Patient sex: M
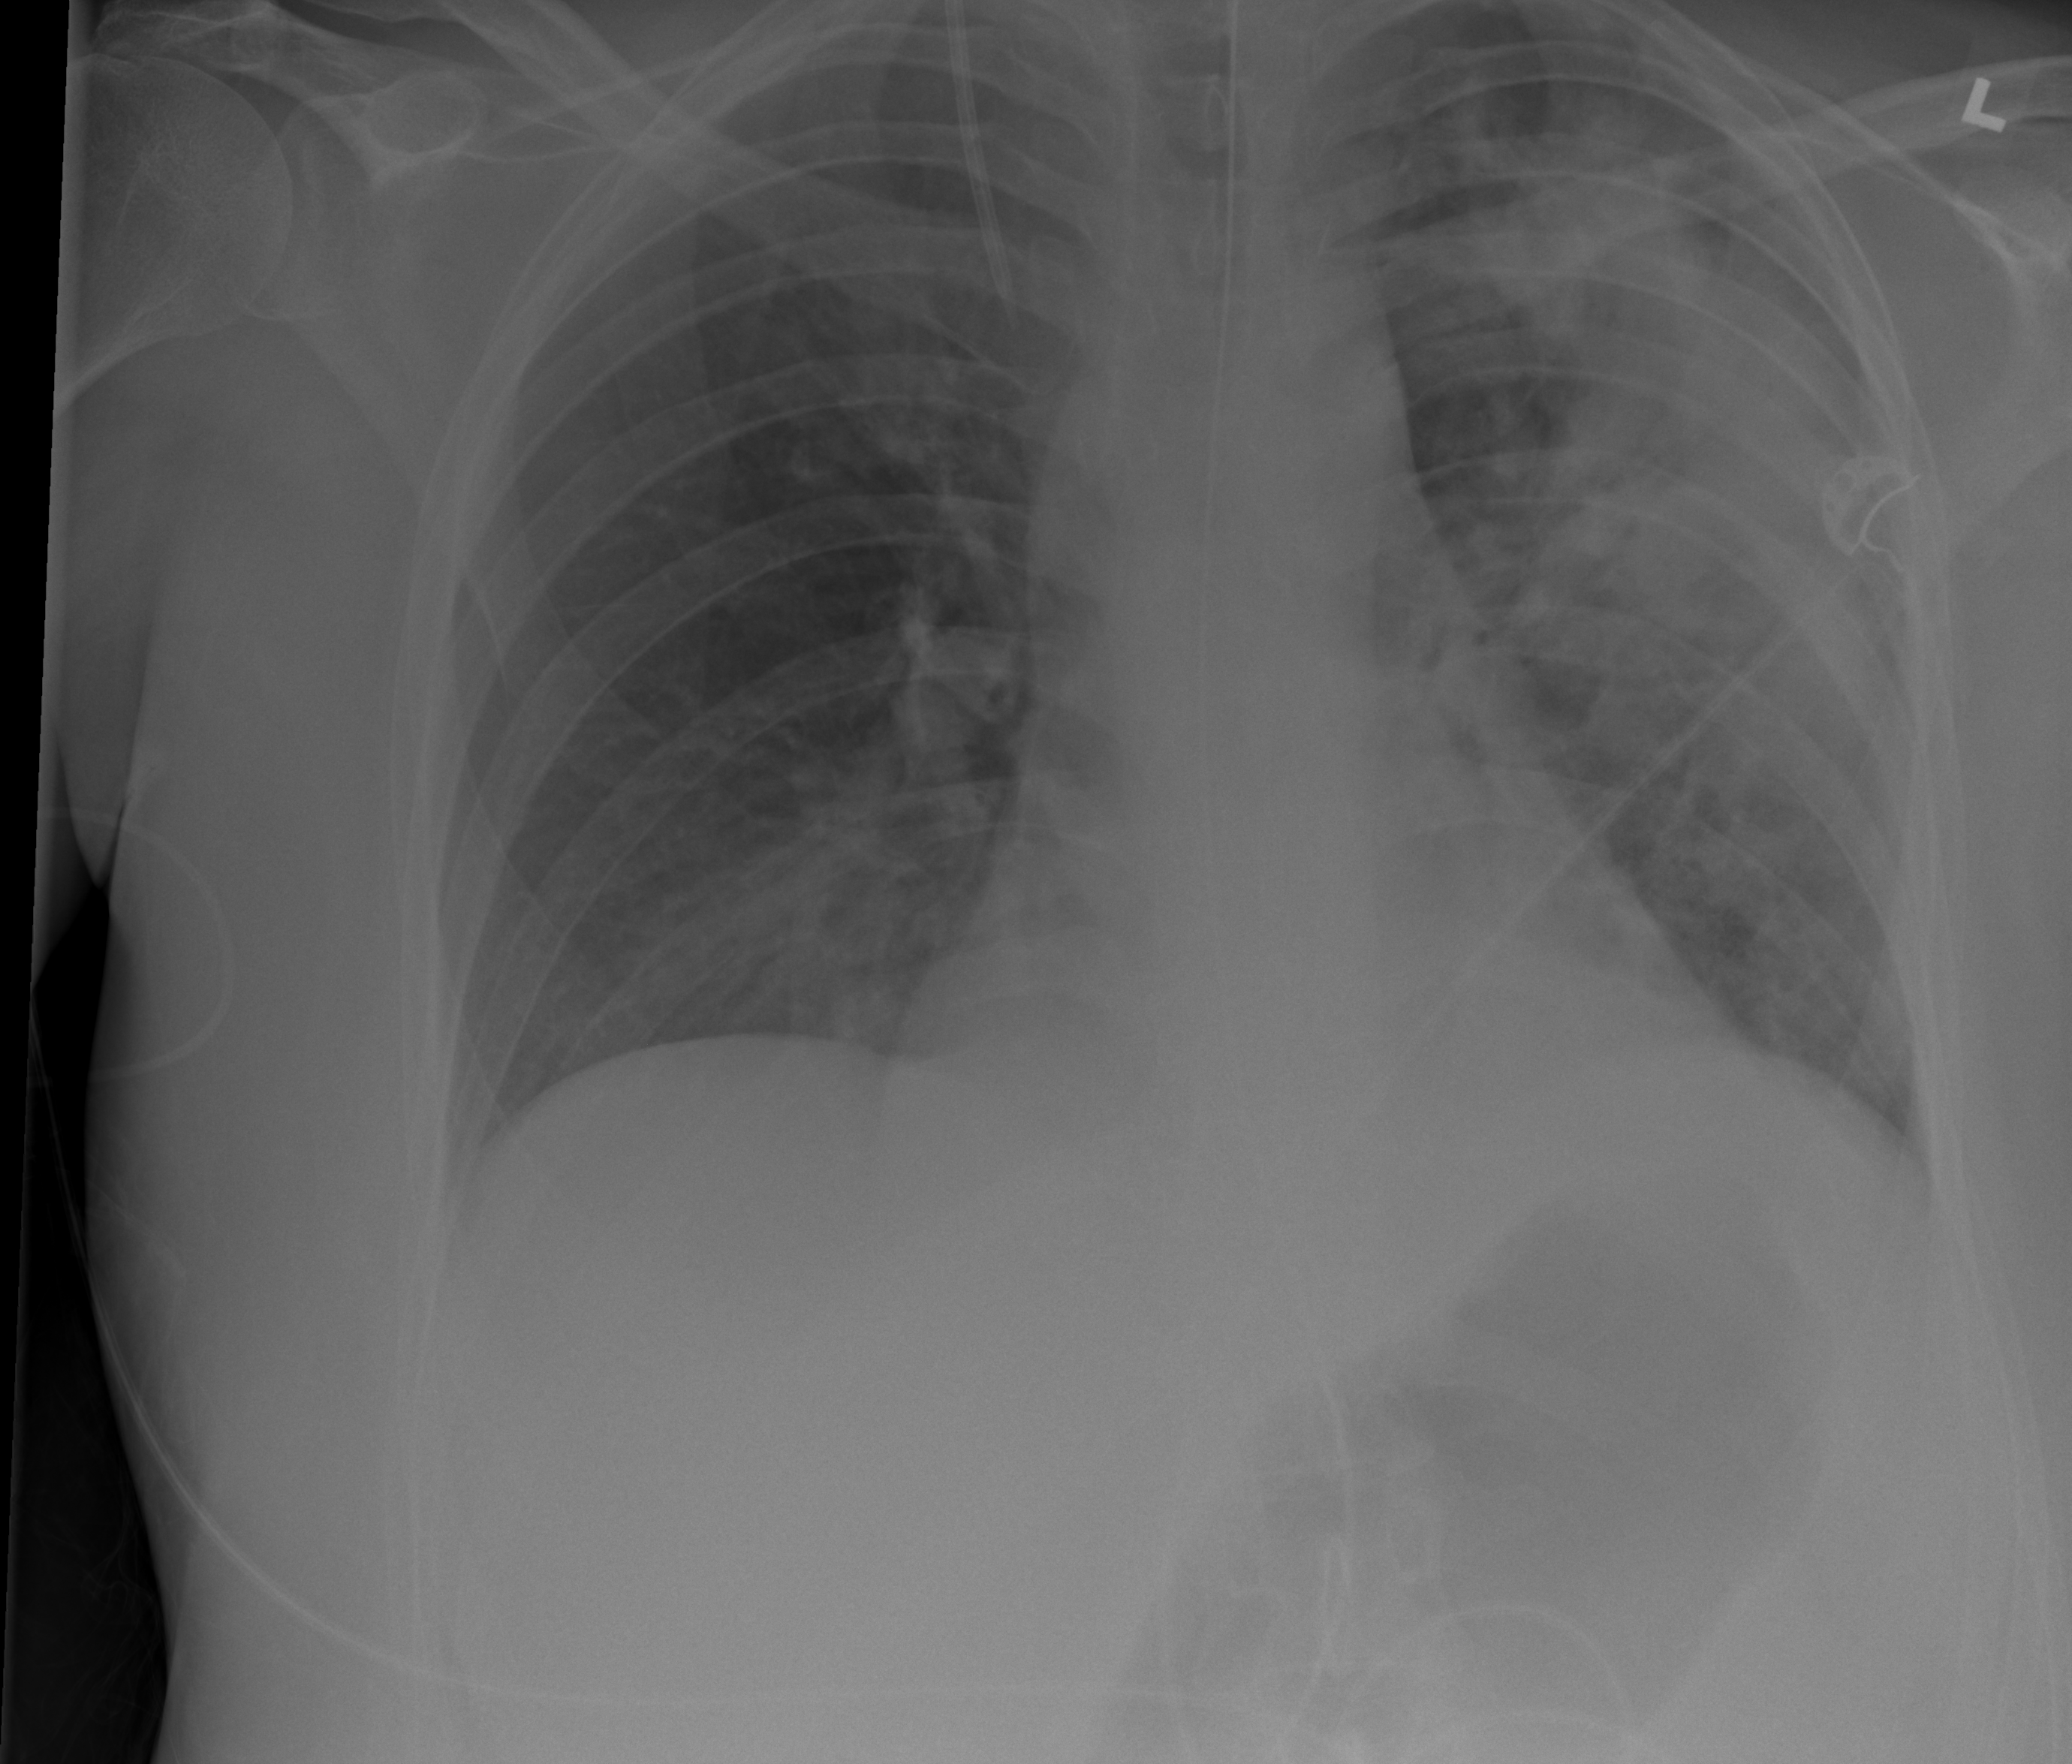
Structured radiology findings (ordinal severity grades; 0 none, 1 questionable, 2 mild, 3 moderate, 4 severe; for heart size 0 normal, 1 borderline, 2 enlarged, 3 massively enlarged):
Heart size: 1
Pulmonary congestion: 0
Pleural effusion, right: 0
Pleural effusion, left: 0
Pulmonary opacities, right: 0
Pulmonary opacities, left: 3
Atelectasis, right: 0
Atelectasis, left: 3